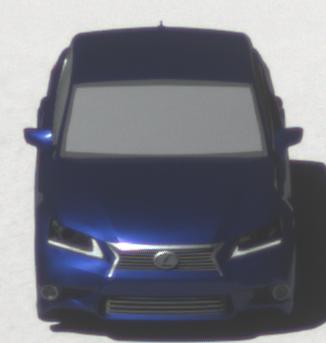
Make: Lexus
Model: GS 250
Detailed model: GS (L10)
Model produced from: 2012/06
Model produced until: 2013/12
Doors: 4
Color: blue
Road condition: dry road
Daytime: midday
Contrast: high contrast